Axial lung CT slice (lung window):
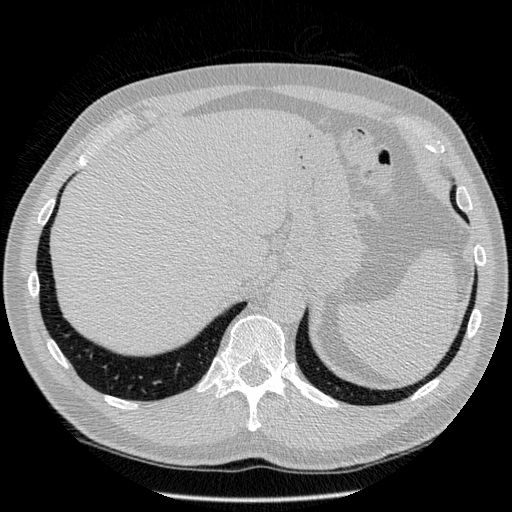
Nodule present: no